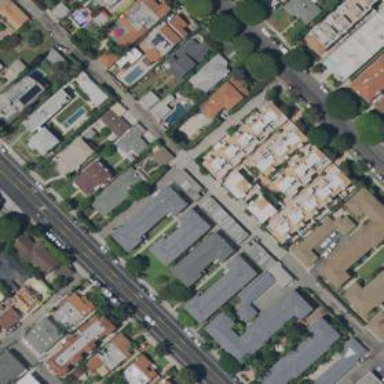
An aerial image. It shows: Asphalt alley with residential buildings on either side.